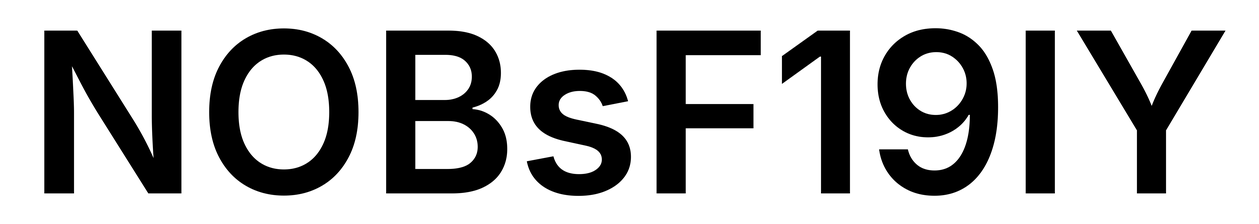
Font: Inter_SemiBold